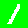
Digit: 1